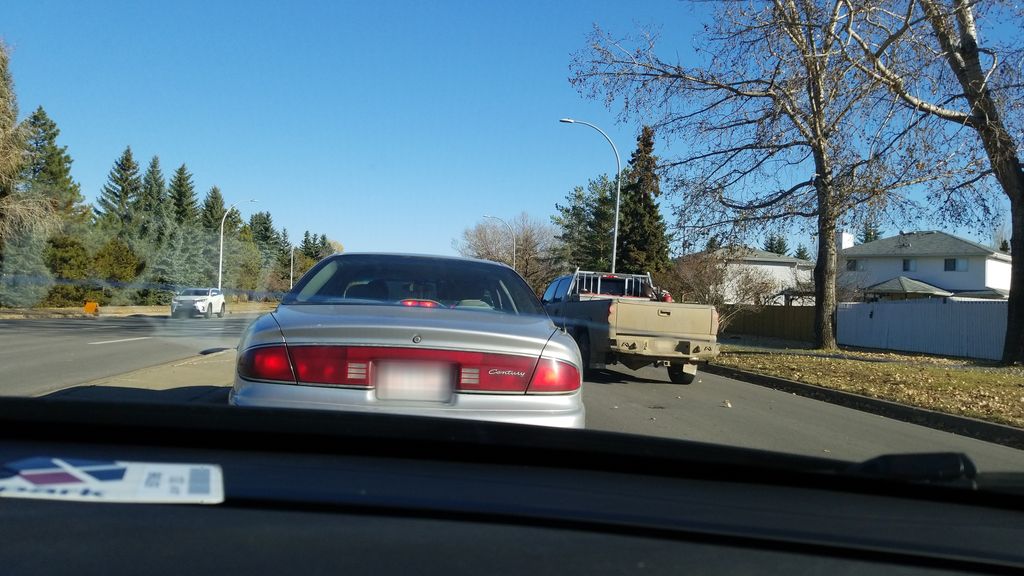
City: edmonton